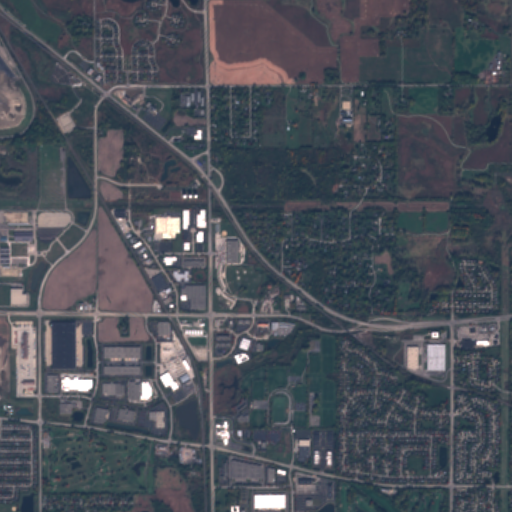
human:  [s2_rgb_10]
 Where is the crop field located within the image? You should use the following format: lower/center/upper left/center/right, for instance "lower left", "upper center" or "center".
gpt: The crop field is located in the left of the image.
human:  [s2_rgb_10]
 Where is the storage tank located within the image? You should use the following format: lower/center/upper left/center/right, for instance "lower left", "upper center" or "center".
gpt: The storage tank is located in the center of the image.
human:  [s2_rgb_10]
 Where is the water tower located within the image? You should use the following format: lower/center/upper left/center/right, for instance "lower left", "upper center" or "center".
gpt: The water tower is located in the lower center of the image.
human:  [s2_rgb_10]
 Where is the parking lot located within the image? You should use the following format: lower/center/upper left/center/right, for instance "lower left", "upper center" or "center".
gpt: There is no parking lot in the image.